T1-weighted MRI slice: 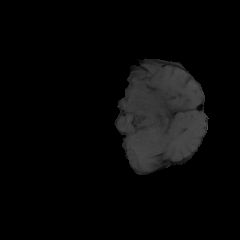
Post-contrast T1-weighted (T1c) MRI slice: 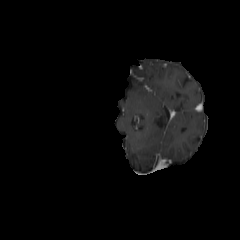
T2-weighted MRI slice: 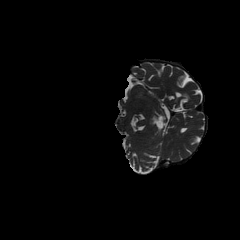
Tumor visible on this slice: no